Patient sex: F
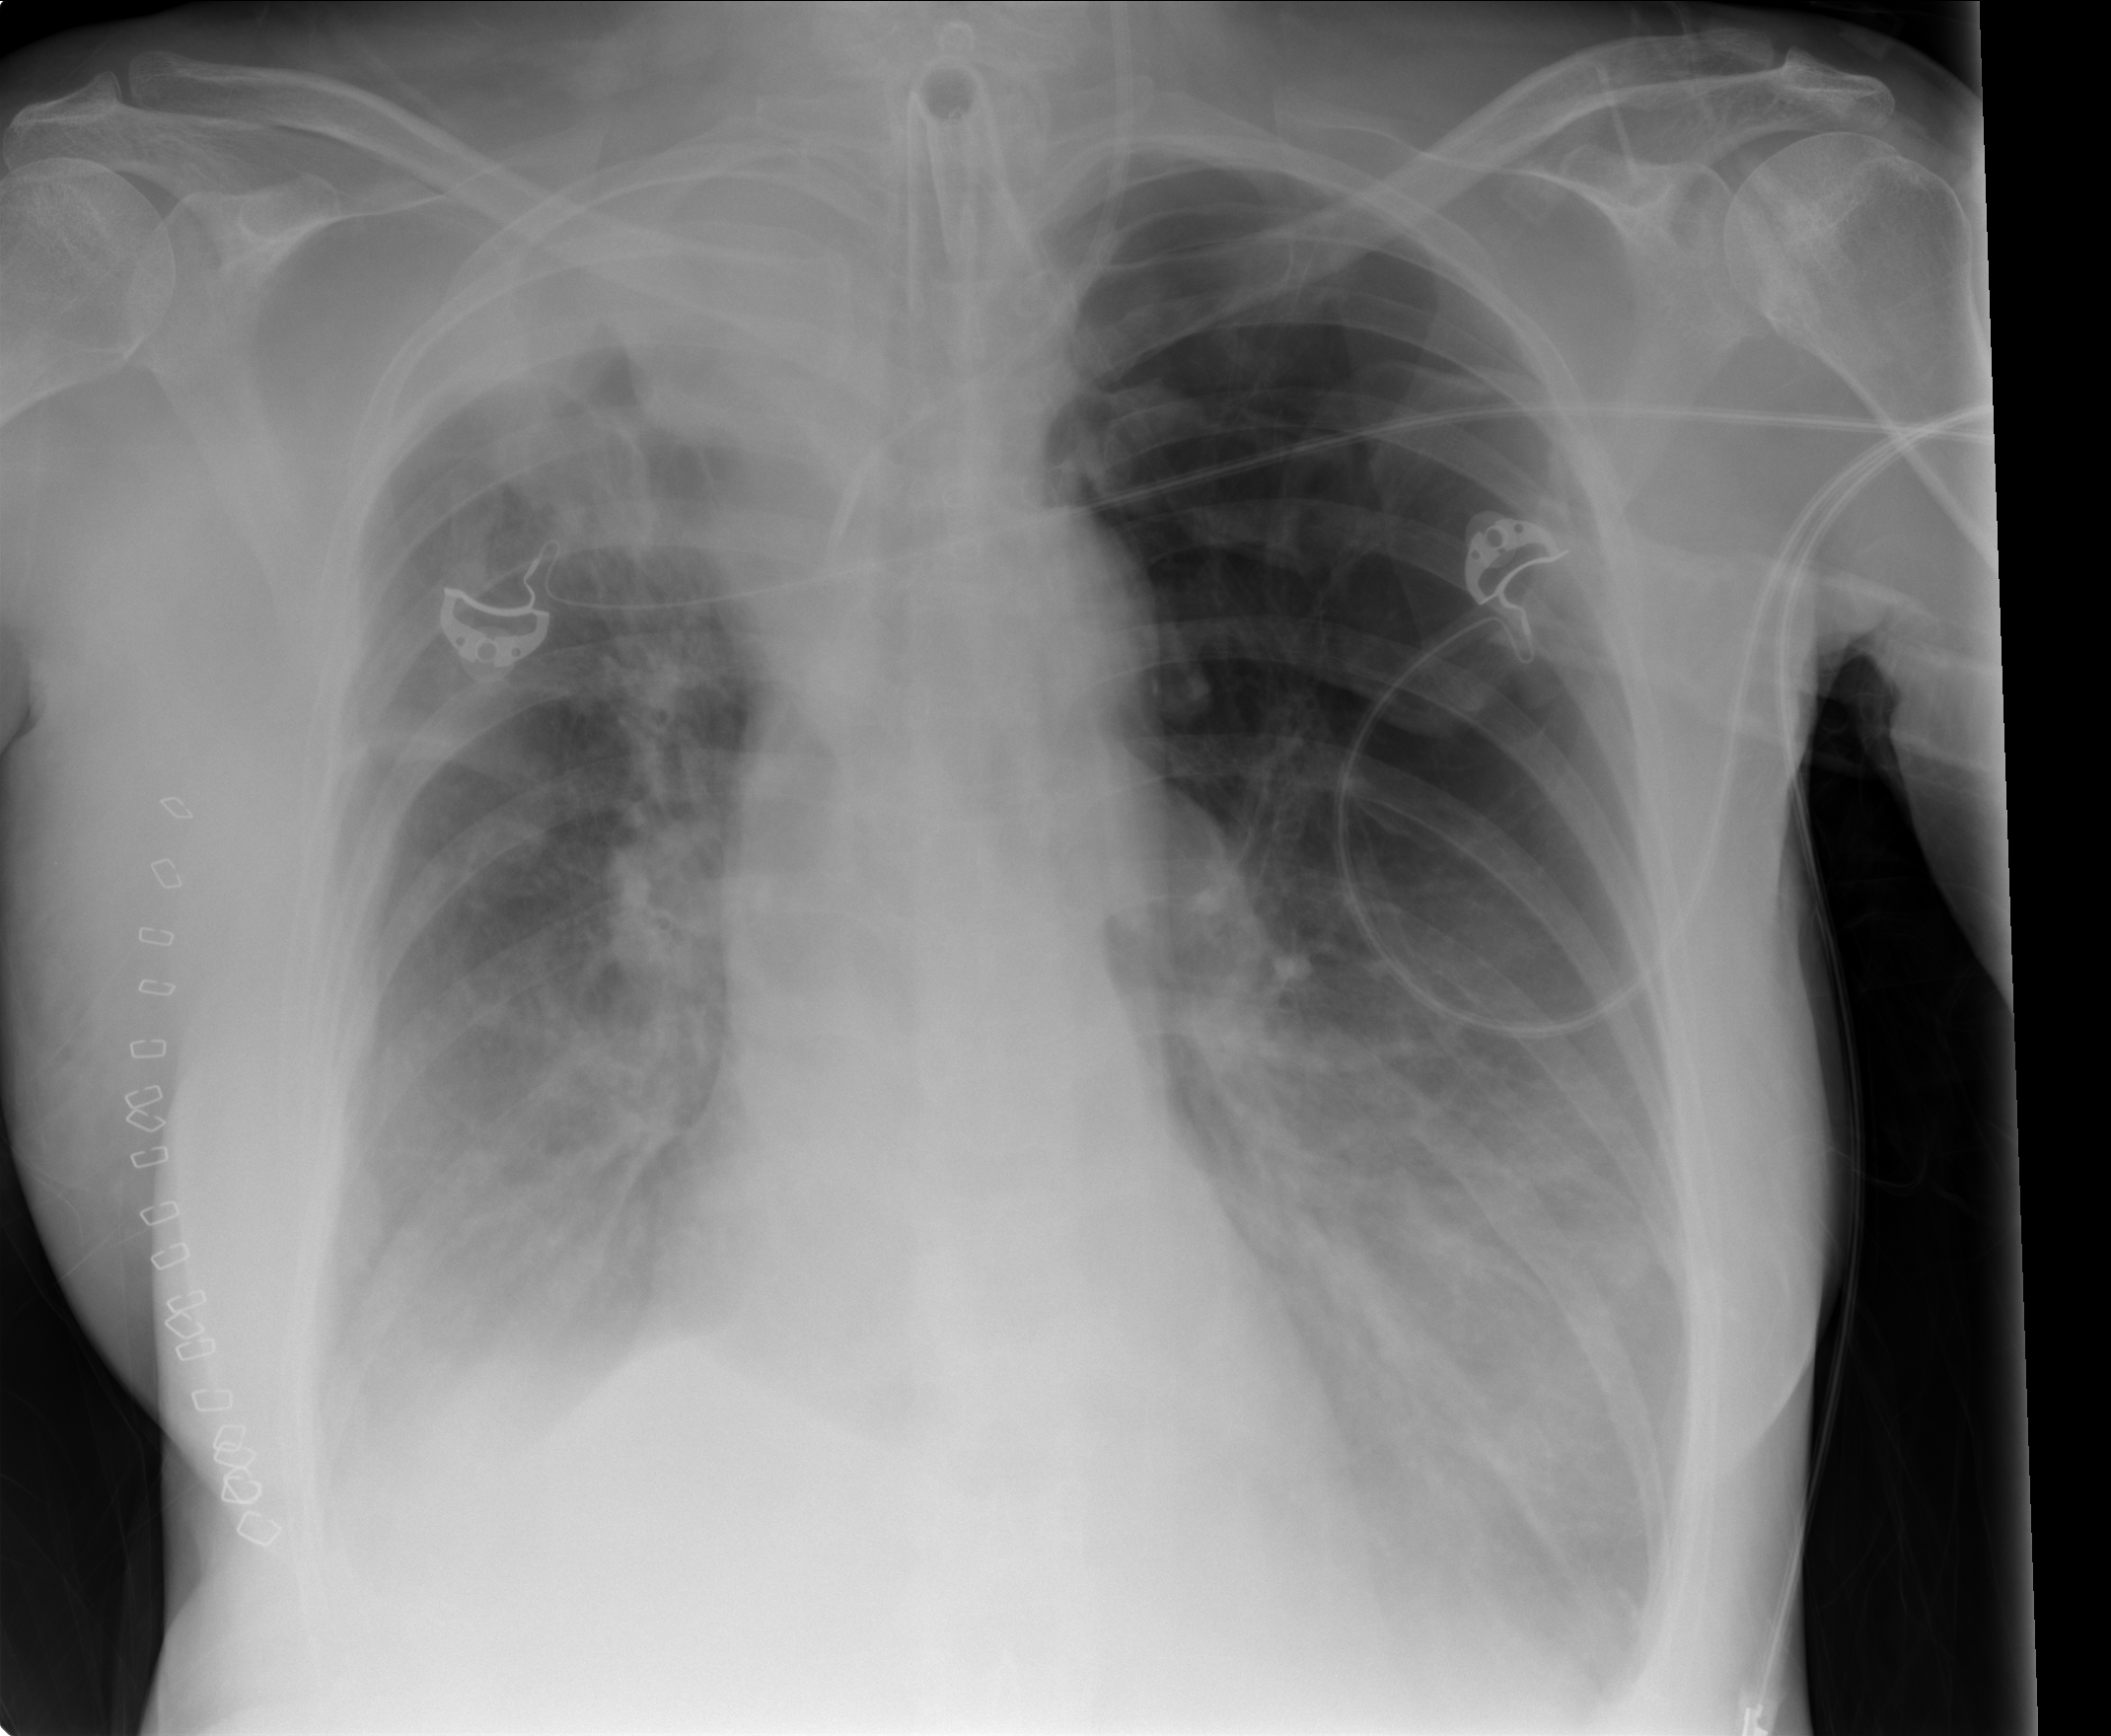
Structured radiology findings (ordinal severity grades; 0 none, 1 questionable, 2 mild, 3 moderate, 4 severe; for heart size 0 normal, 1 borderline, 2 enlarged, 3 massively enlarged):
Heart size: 0
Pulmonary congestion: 2
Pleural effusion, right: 3
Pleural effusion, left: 3
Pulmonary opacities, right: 2
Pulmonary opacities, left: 0
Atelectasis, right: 2
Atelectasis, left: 2